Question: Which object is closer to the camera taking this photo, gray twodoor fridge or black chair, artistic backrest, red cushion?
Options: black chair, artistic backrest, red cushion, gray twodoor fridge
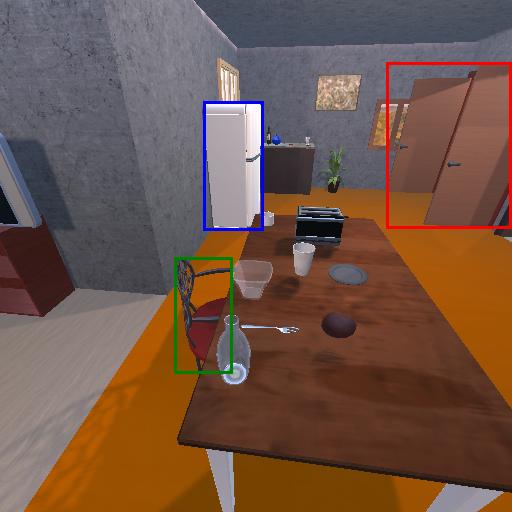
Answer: black chair, artistic backrest, red cushion